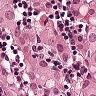
Metastatic tissue present: yes